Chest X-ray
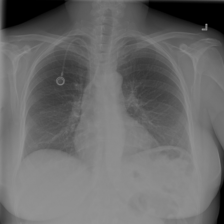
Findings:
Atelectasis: negative
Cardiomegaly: negative
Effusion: negative
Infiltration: negative
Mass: negative
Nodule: negative
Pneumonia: negative
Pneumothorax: negative
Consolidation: negative
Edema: negative
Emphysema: negative
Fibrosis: negative
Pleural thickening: negative
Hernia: negative